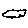
Label: cloud